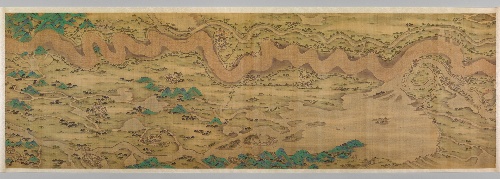
Title: 清  佚名  黃河萬里圖  卷|Ten Thousand Miles along the Yellow River
Artist: Unidentified artist
Date: datable to 1690–1722
Object type: Handscrolls
Classification: Paintings
Medium: Two handscrolls; ink, color, and gold on silk
Culture: China
Period: Qing dynasty (1644–1911)
Dimensions: Image: 30 11/16 in. × 42 ft. 1 7/8 in. (78 × 1285 cm)
Overall with mounting: 32 7/8 in. × 42 ft. 1 7/8 in. (83.5 × 1285 cm)
Department: Asian Art
Credit line: Purchase, W. M. Keck Foundation Gift, The Dillon Fund Gift and gifts from various donors, in memory of Douglas Dillon, 2006
Accession year: 2006
Repository: Metropolitan Museum of Art, New York, NY
Tags: Maps|Rivers